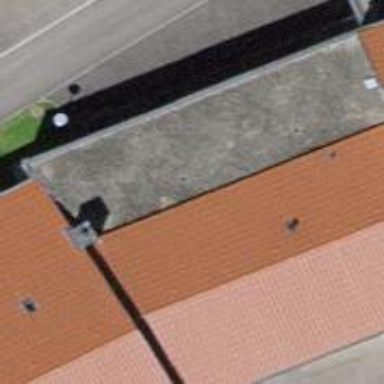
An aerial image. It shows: School building.